Field crop: maize
Growth stage: 1
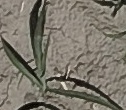
Species: sorghum